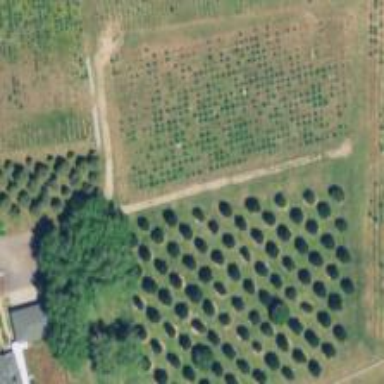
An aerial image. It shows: Orchard.